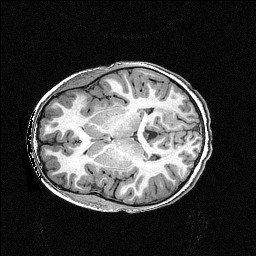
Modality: T1w
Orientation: axial
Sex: female
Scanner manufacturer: siemens
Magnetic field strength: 3 T
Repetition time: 2.3 s
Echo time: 0.00336 s